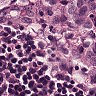
Metastatic tissue present: yes